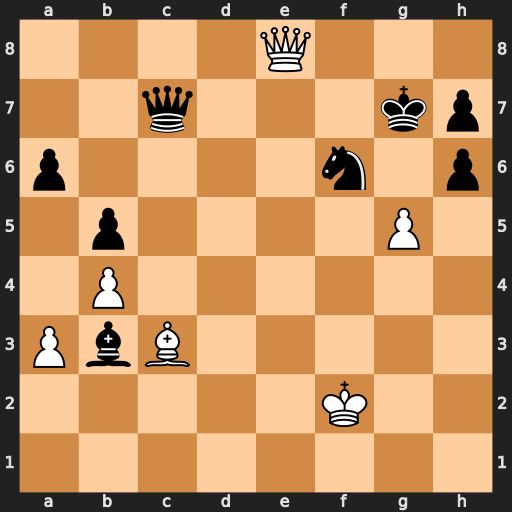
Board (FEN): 4Q3/2q3kp/p4n1p/1p4P1/1P6/PbB5/5K2/8
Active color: w
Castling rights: -
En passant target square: -
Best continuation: Bxf6#